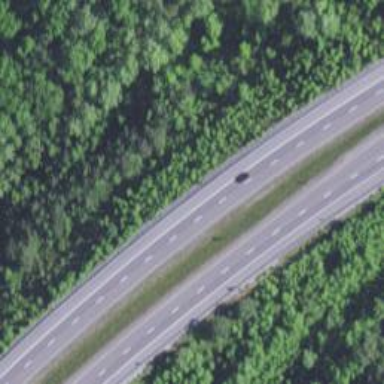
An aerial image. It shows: Asphalt trunk highway which is also expressway.